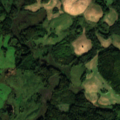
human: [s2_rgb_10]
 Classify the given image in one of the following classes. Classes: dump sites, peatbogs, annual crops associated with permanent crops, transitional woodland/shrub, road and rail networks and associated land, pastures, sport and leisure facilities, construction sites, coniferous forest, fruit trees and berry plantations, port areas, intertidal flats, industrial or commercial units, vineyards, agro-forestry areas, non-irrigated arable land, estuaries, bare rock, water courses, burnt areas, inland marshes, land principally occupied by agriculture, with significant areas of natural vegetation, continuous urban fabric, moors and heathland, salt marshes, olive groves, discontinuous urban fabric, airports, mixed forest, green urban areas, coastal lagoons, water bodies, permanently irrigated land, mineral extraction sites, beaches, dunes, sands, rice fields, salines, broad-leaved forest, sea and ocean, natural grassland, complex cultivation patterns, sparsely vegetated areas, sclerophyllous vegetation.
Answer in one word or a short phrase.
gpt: pastures, land principally occupied by agriculture, with significant areas of natural vegetation, broad-leaved forest, mixed forest